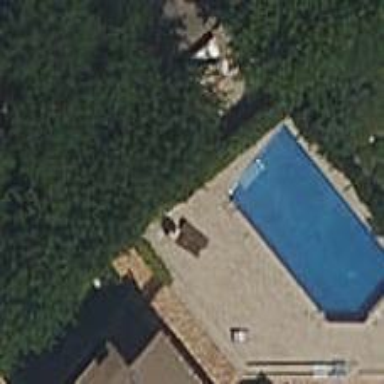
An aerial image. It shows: Swimming pool area designated for leisure and sport.